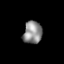
Tissue: lung
Cell type: Endothelial cells
Senescence score: 0.2401
Nuclear area (px): 412
Mean DAPI intensity: 142.444